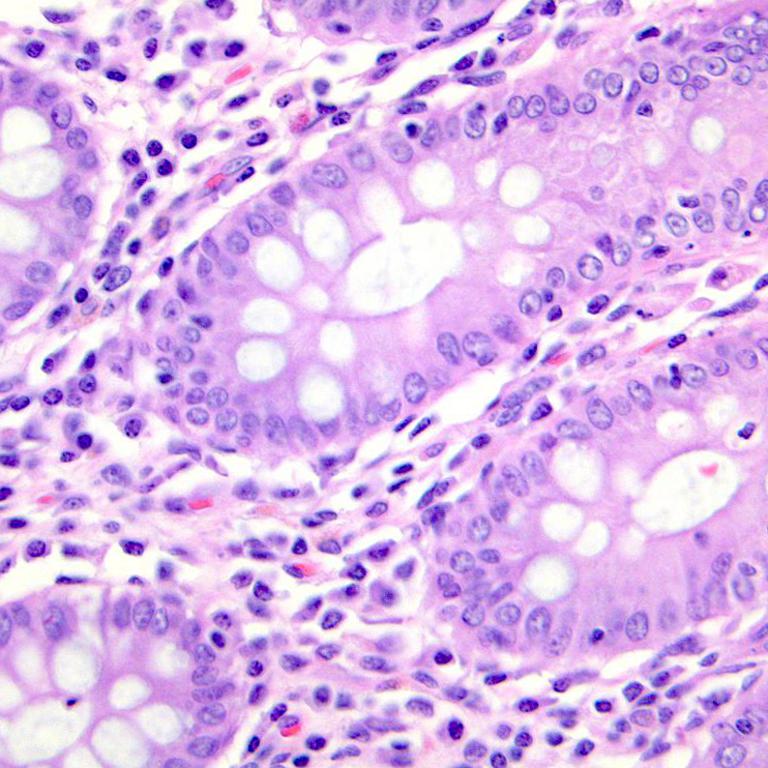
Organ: colon
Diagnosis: benign